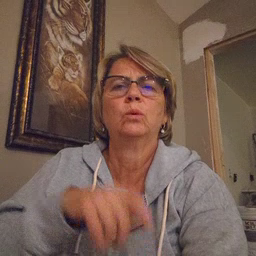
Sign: haveto